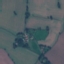
Land use / land cover: Pasture